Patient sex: M
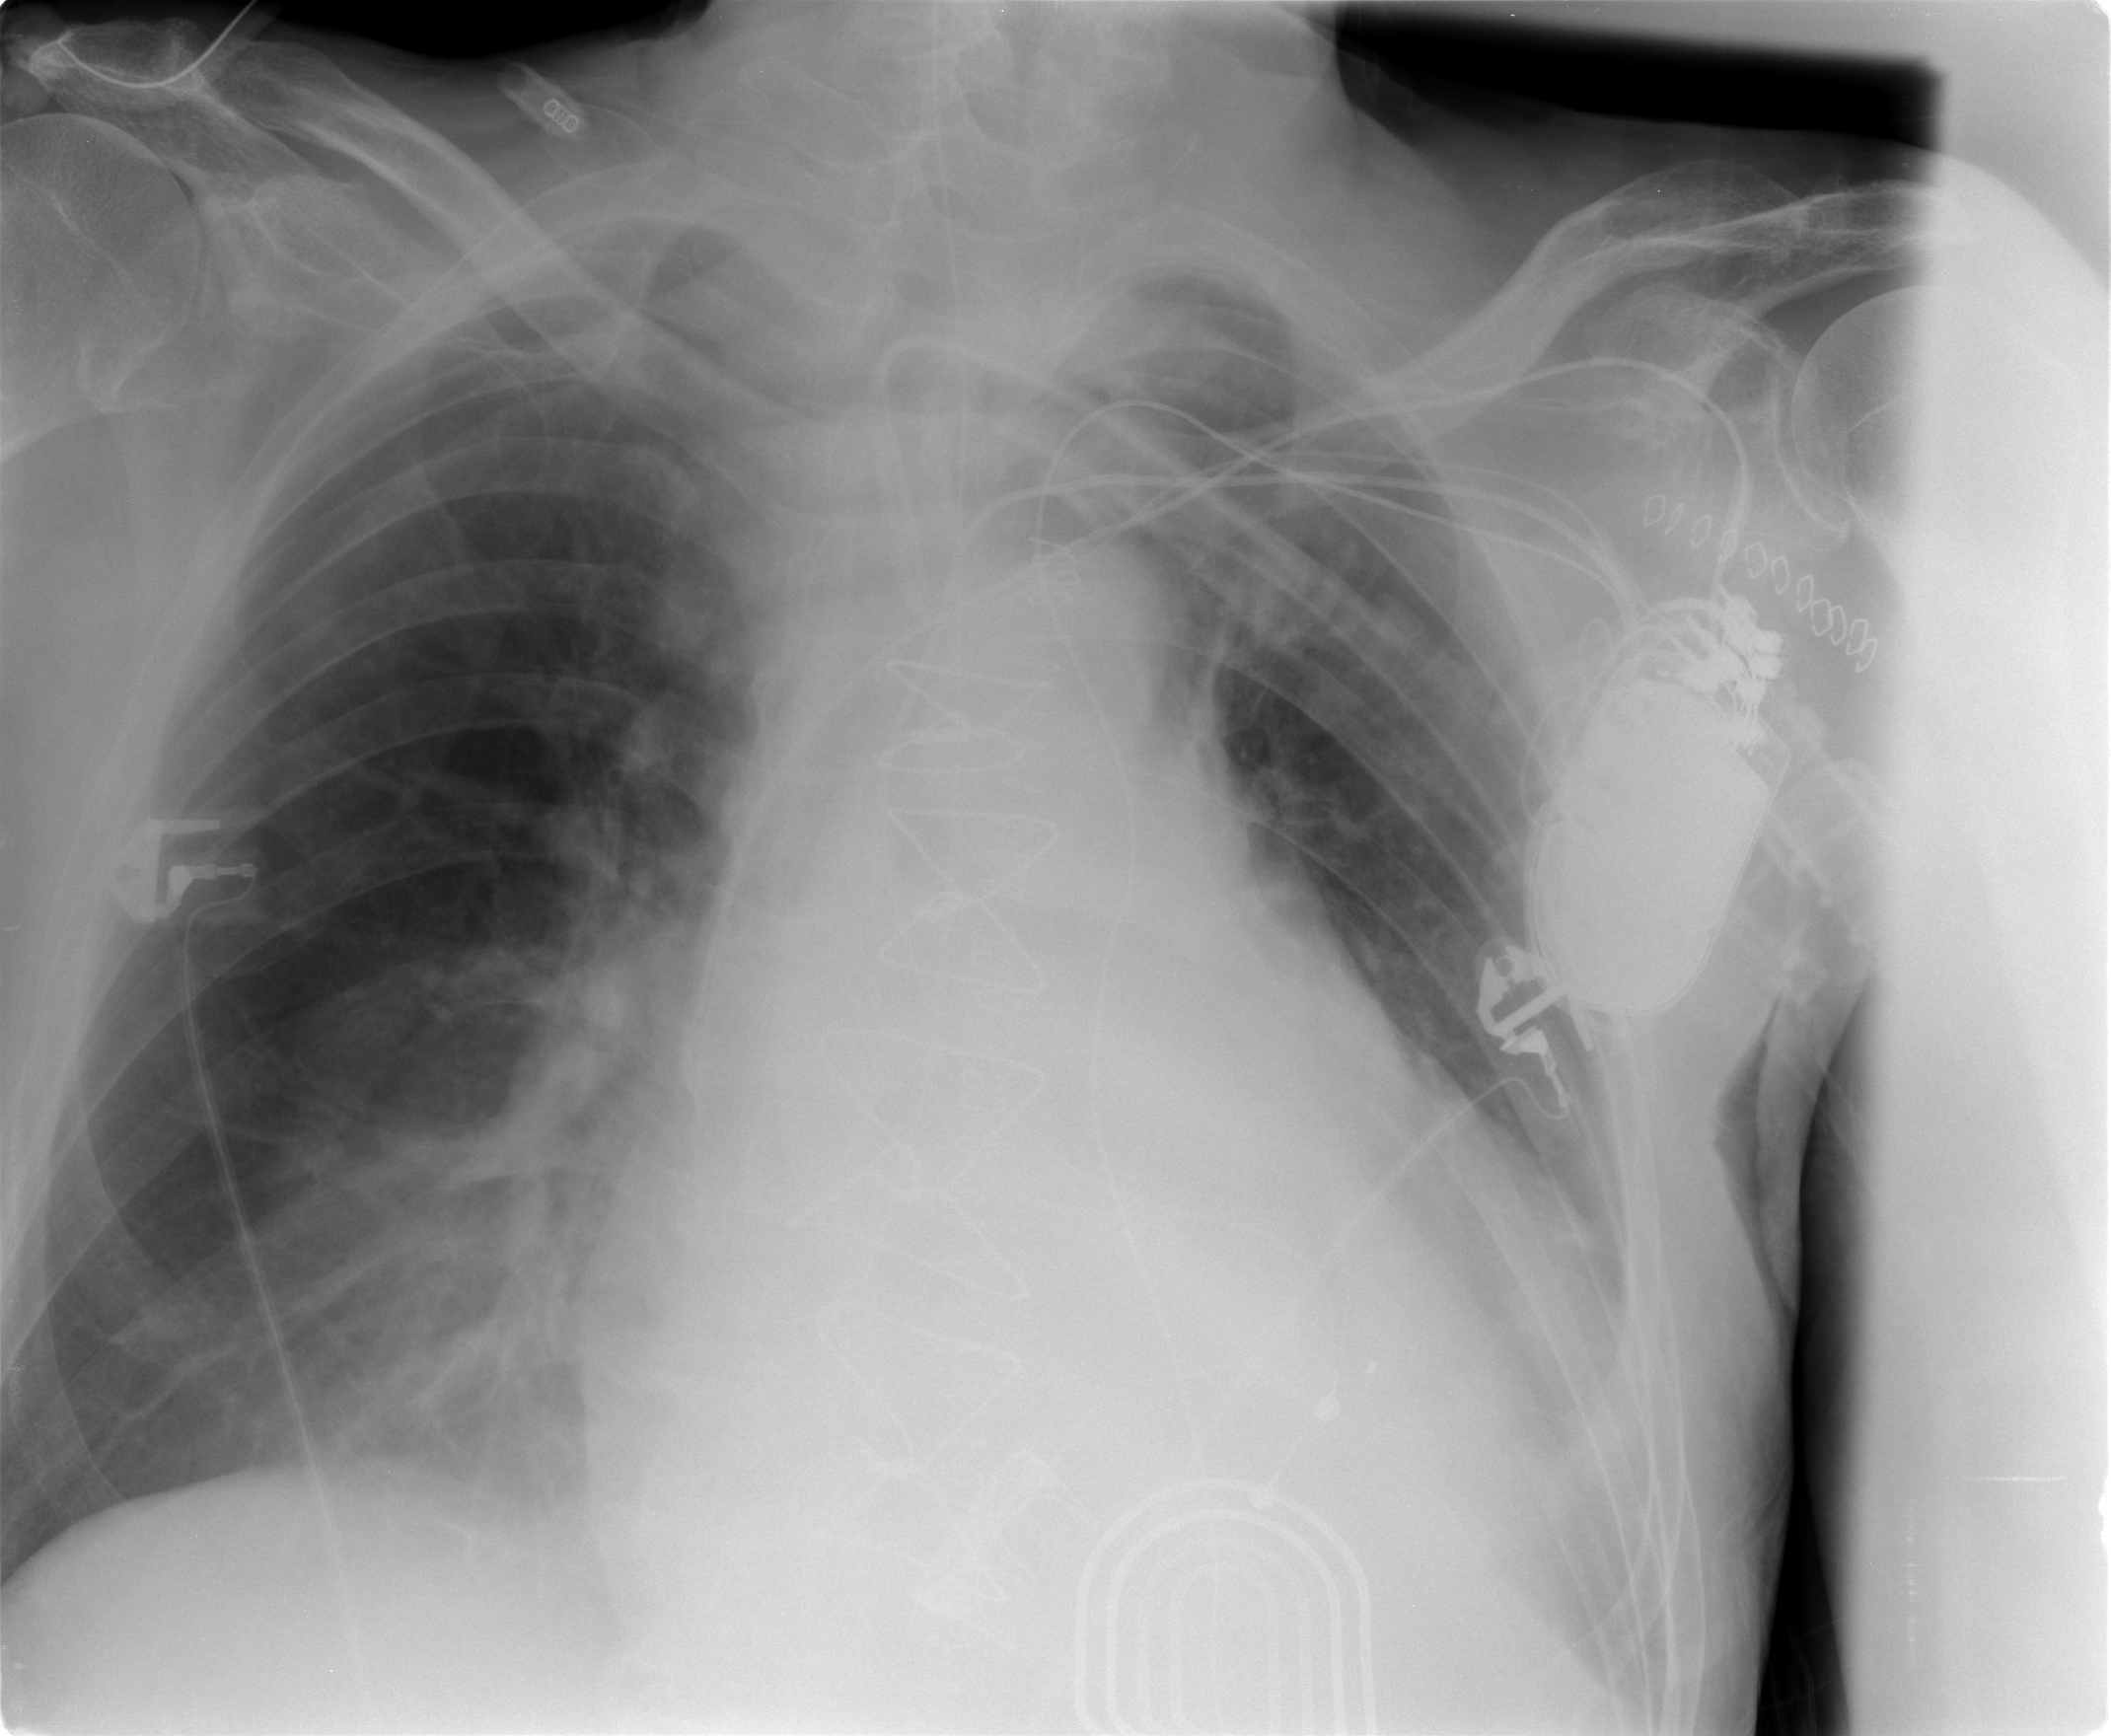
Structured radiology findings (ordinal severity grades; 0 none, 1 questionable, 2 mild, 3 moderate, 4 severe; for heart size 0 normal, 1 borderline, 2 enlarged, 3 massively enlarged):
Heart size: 2
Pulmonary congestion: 2
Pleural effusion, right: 0
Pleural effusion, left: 1
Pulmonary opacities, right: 2
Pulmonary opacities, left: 0
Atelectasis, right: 2
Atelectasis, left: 2